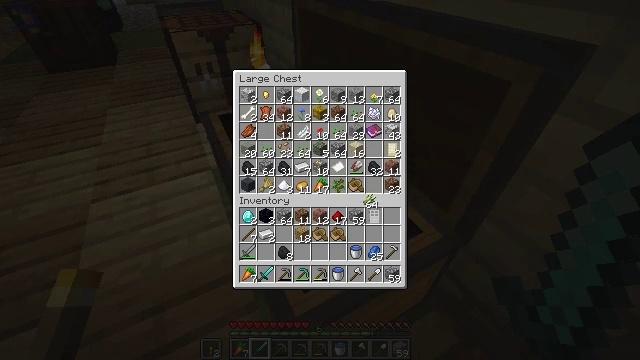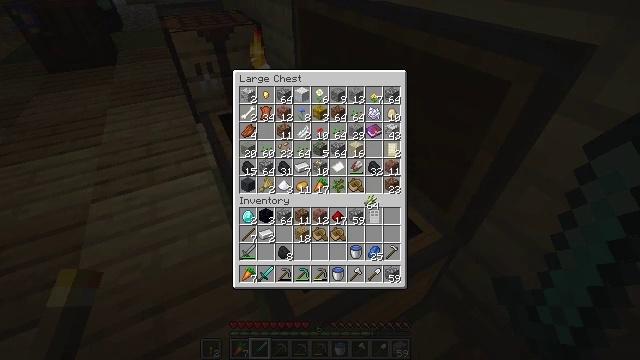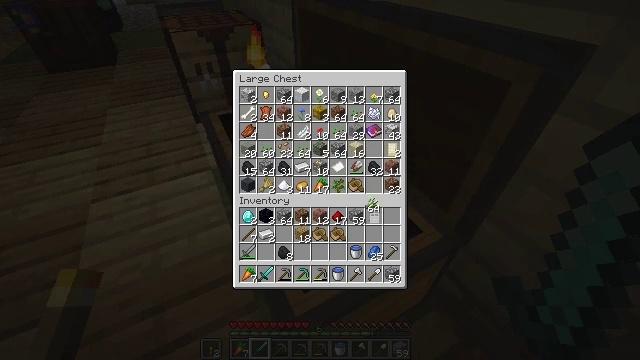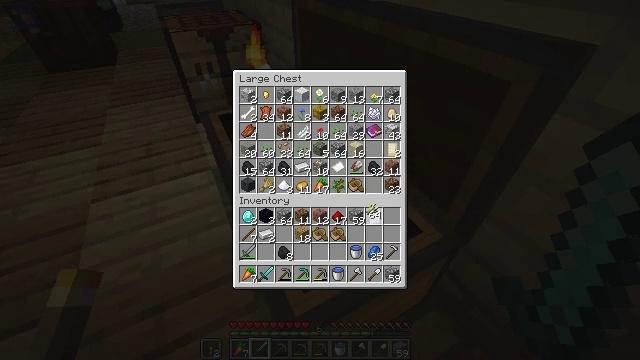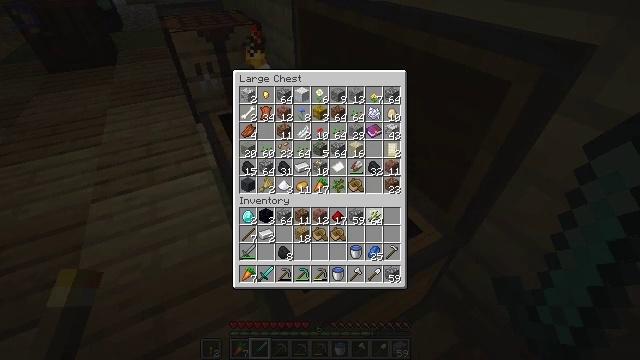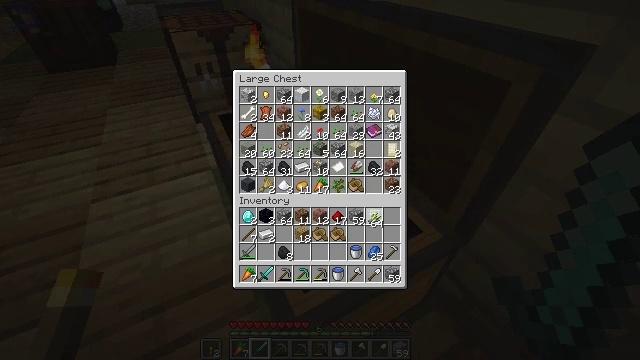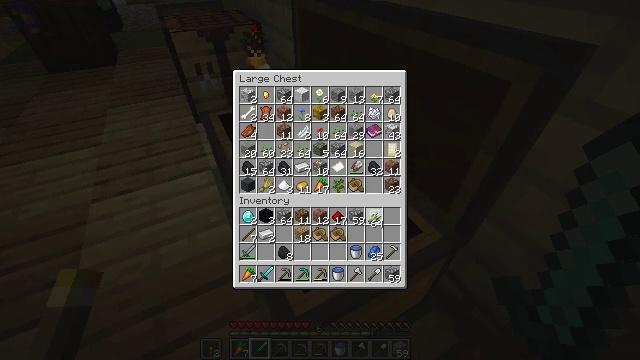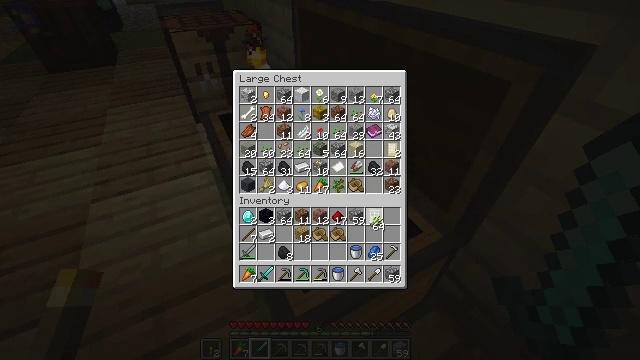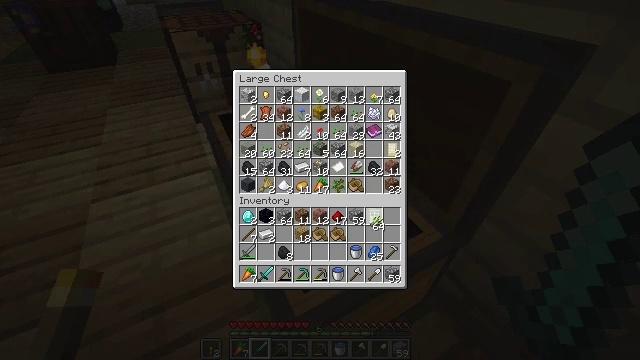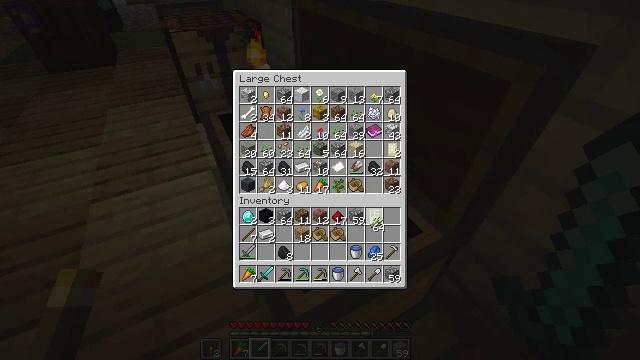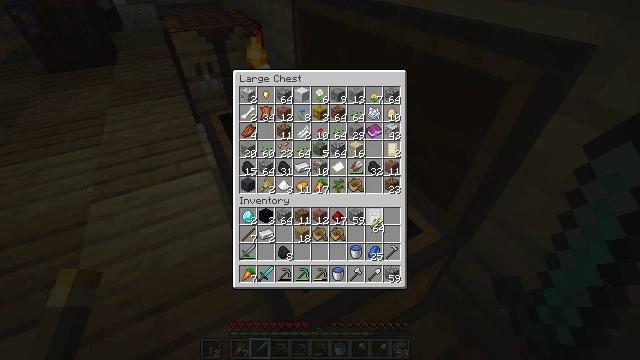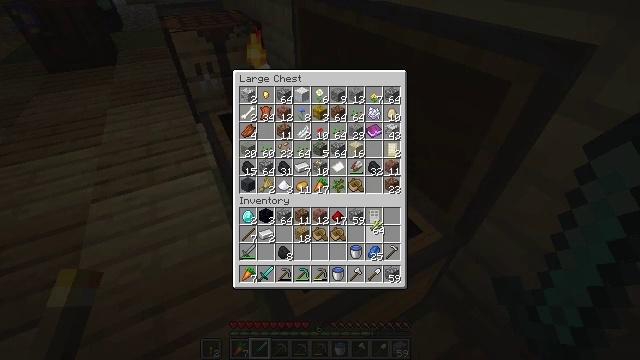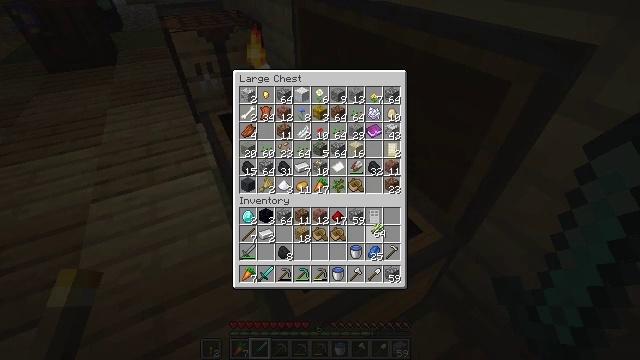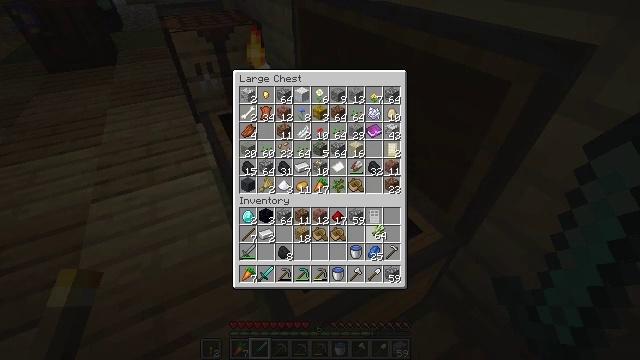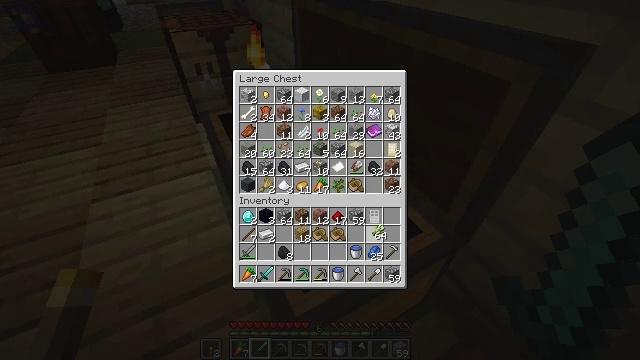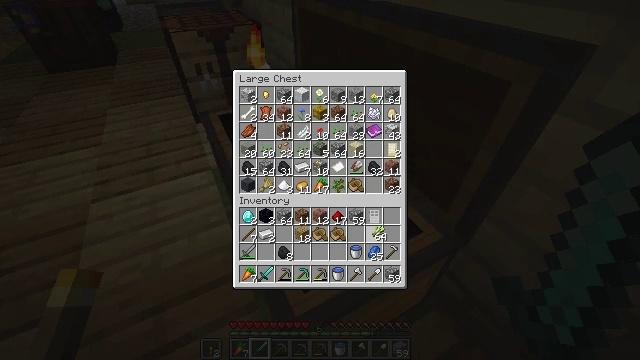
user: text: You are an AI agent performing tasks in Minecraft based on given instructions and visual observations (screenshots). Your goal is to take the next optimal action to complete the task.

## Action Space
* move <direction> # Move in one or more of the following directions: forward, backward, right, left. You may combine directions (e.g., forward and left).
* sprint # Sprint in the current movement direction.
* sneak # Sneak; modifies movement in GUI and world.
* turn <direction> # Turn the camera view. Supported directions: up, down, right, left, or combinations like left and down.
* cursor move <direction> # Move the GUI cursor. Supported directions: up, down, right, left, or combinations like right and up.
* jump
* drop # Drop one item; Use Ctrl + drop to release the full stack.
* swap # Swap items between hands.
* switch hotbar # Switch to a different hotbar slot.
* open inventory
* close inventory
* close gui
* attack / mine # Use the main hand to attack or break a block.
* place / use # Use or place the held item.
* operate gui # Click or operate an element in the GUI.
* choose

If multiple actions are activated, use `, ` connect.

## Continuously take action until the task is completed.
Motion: motion action
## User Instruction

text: Attack the oak planks to recycle it.
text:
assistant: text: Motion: no_op
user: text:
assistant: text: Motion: no_op
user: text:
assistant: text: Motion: no_op
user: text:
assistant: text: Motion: no_op
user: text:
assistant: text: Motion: no_op
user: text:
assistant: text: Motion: no_op
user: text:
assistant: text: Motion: no_op
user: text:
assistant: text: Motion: no_op
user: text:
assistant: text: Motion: no_op
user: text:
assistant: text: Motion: no_op
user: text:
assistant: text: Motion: no_op
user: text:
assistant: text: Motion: no_op
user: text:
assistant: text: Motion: no_op
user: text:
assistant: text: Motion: no_op
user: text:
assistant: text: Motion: no_op
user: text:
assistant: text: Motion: no_op
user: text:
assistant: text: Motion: no_op
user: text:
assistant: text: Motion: no_op
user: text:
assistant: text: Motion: no_op
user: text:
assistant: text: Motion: no_op
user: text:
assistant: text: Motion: no_op
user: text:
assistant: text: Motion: no_op
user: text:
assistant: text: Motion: no_op
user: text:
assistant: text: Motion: no_op
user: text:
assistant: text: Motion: no_op
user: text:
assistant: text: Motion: no_op
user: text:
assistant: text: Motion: no_op
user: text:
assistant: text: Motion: no_op
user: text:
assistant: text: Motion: no_op
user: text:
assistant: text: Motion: no_op